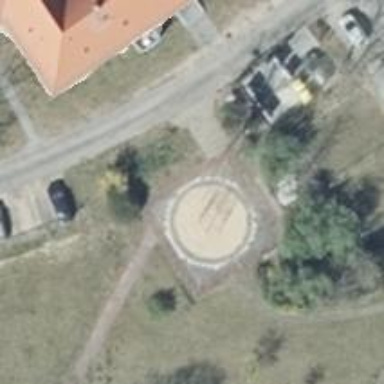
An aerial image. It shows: Playground area for leisure activities on the land.